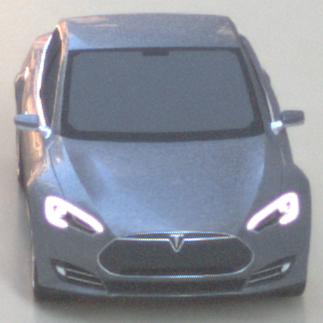
Make: Tesla
Model: Model S 60
Detailed model: Model S
Model produced from: 2013/10
Model produced until: 2014/10
Doors: 5
Color: gray
Road condition: wet road
Daytime: morning or afternoon
Contrast: medium contrast